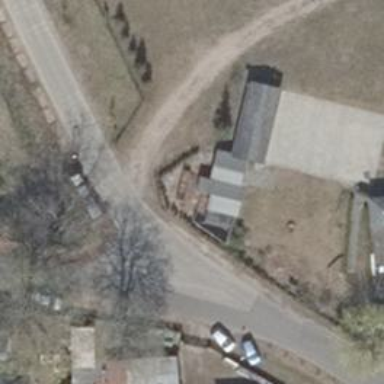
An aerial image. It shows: Residential road with no sidewalk.